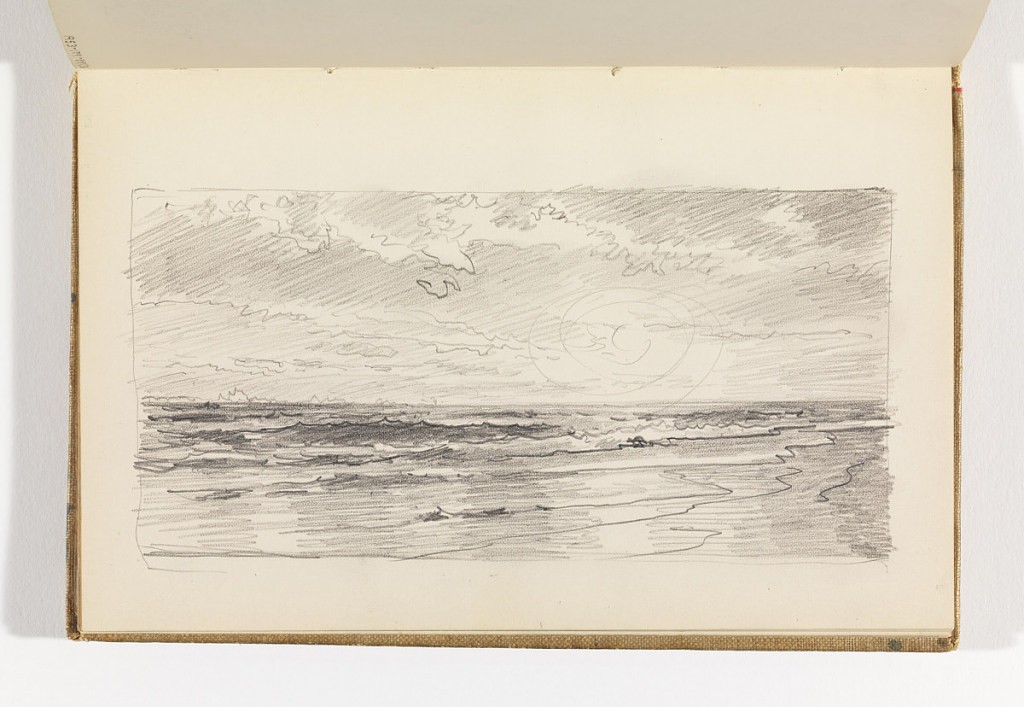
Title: Seascape with Sun Shining through Clouds
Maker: William Trost Richards, American, 1833–1905
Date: after 1878
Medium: Graphite on cream wove paper
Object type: Sketchbook folio
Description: View of ocean from beach with waves coming onto shore, clearly-defined sun above horizon in right center.